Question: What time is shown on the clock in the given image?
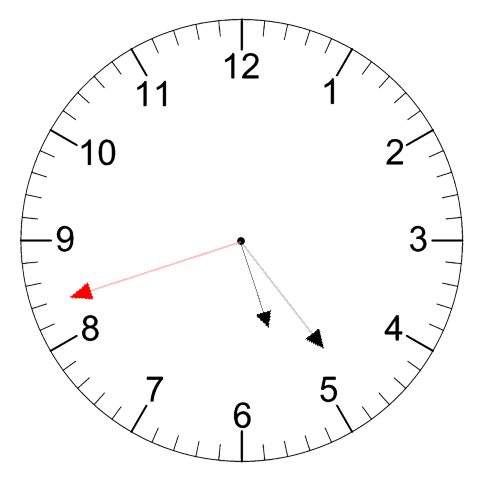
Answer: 05:23:42